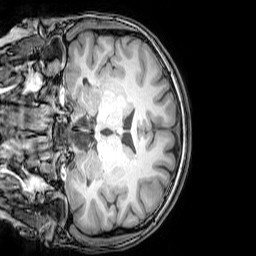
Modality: T1w
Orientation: coronal
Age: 22
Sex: female
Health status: healthy
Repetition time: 0.081 s
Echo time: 0.037 s